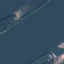
Label: River